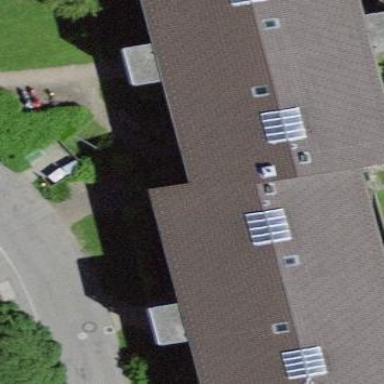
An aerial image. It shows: Apartment building with hipped roof.